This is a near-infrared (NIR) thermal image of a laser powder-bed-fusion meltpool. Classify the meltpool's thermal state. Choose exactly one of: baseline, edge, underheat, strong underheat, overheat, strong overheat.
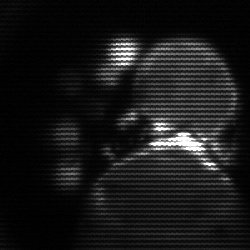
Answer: edge